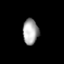
Tissue: prostate
Cell type: T cells
Senescence score: 0.2998
Nuclear area (px): 394
Mean DAPI intensity: 164.541